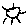
Label: sun